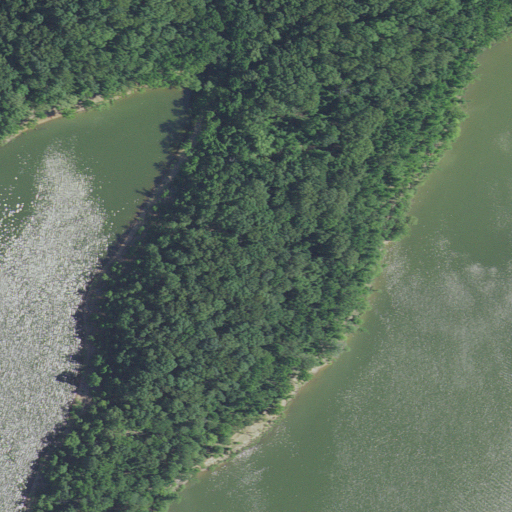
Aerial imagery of cape in Missouri named Davis Point containing deciduous forest, open water, and pasture